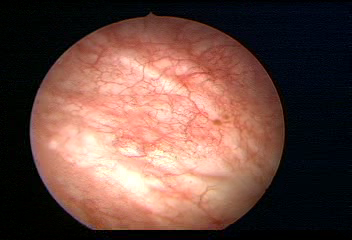
Modality: WLC
Class: Normal mucosa
Bladder cancer association: No